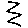
Label: zigzag